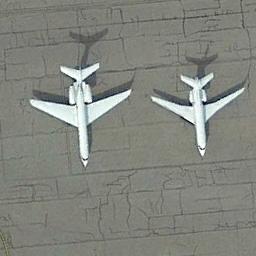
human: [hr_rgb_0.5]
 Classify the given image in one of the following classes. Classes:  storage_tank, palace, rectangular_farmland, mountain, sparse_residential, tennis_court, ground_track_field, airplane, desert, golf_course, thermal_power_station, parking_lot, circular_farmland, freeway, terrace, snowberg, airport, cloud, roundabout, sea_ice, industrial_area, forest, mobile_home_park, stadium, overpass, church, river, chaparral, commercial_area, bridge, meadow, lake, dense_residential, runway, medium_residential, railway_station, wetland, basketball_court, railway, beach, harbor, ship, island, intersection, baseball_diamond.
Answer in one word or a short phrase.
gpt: airplane